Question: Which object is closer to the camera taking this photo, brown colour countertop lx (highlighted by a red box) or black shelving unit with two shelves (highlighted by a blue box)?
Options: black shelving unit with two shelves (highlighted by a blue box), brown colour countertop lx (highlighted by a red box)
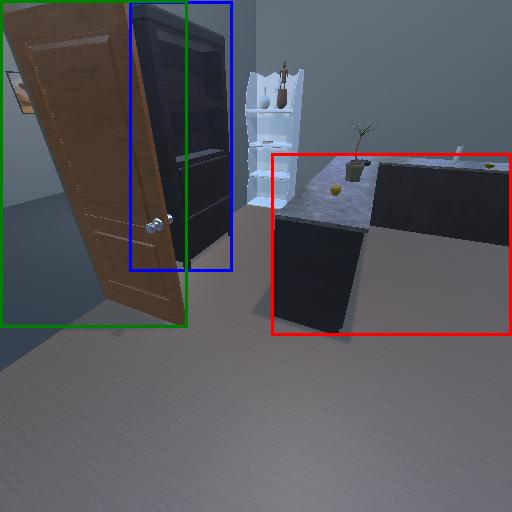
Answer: black shelving unit with two shelves (highlighted by a blue box)